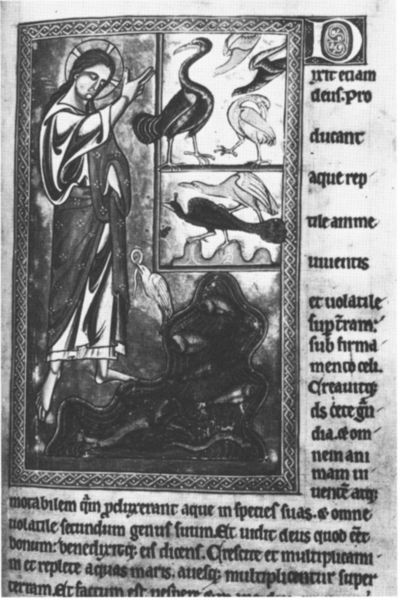
Titel: Bestiarium
Institution: Aberdeen, Universitätsbibliothek
Schlagwörter: adler, dunkel, hand, mann, vogel, wasser, zeichnung, tiere, ornament, alt, mensch, rahmen, bild, vögel, gewand, fliegen, schrift, detail, ring, gestalt, foto, buch, barfuß, druck, stich, seite, schwarzweiß, text, buchstaben, initiale, schlange, pfau, kranich, pelikan, franz, buchseite, pergament, heiligenschein, nimbus, christus, jesus, mittelalter, segen, franziskus, heiliger, reproduktion, handschrift, heiligenbild, latein, lateinisch, ikonographie, buchillustration, glorie, buchmalerei, minnesang, assisi, schatteb, alte schrift, schlechte qualität, d, christusbuch